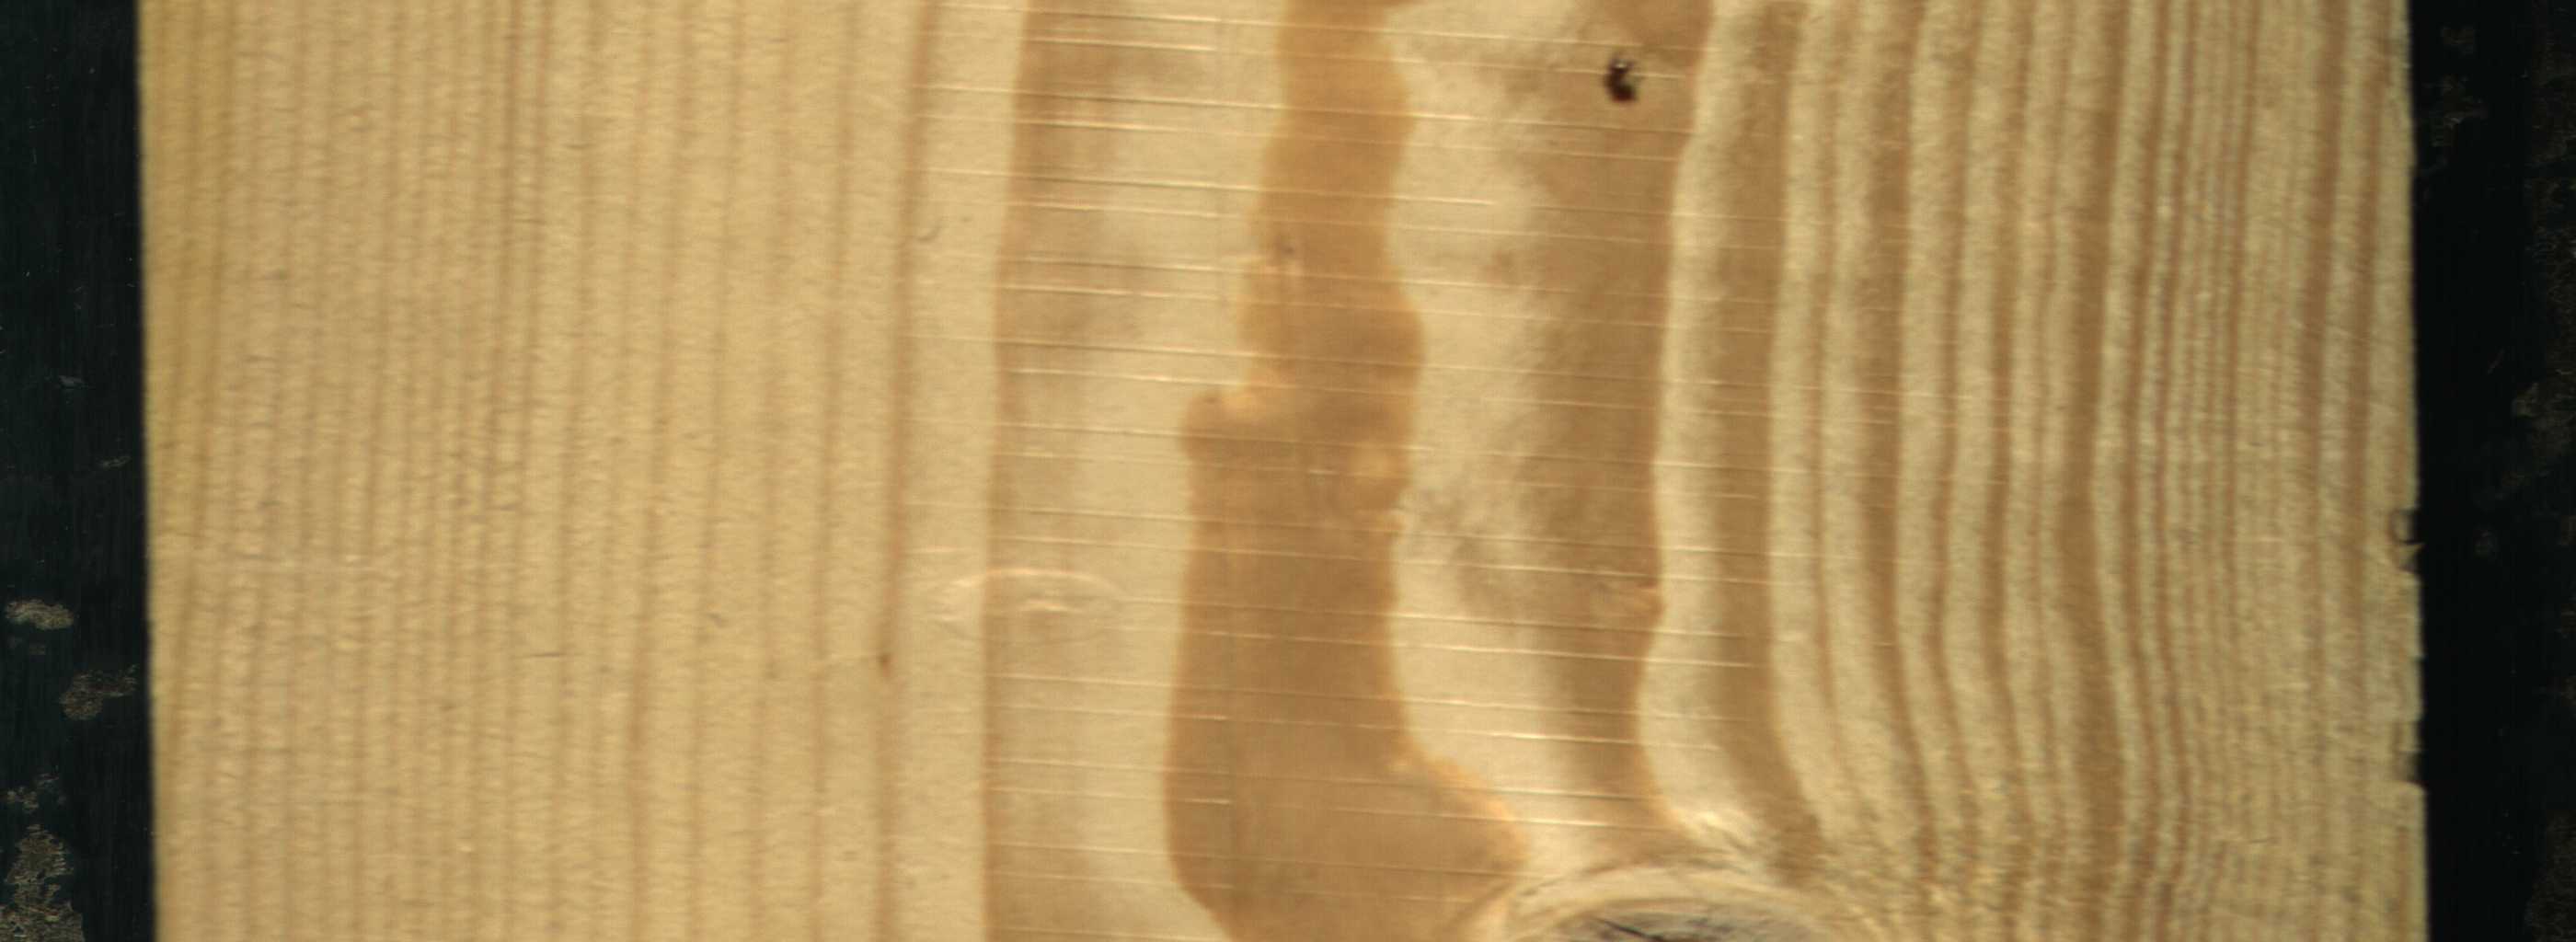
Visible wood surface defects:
resin
Live_Knot
Live_Knot